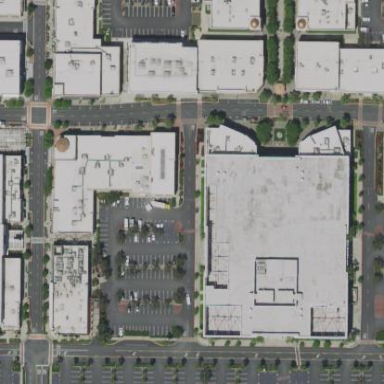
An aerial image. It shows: Retail building housing department store.